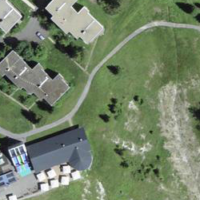
EUNIS habitat code: 24
Species observed at this site:
Briza media